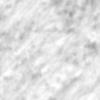
Label: no_change